Field crop: maize
Growth stage: 1
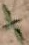
Species: atriplex